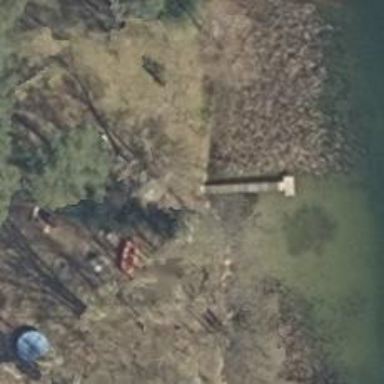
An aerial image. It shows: Man-made pier.